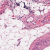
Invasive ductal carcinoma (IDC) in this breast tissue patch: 0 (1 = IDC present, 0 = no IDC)